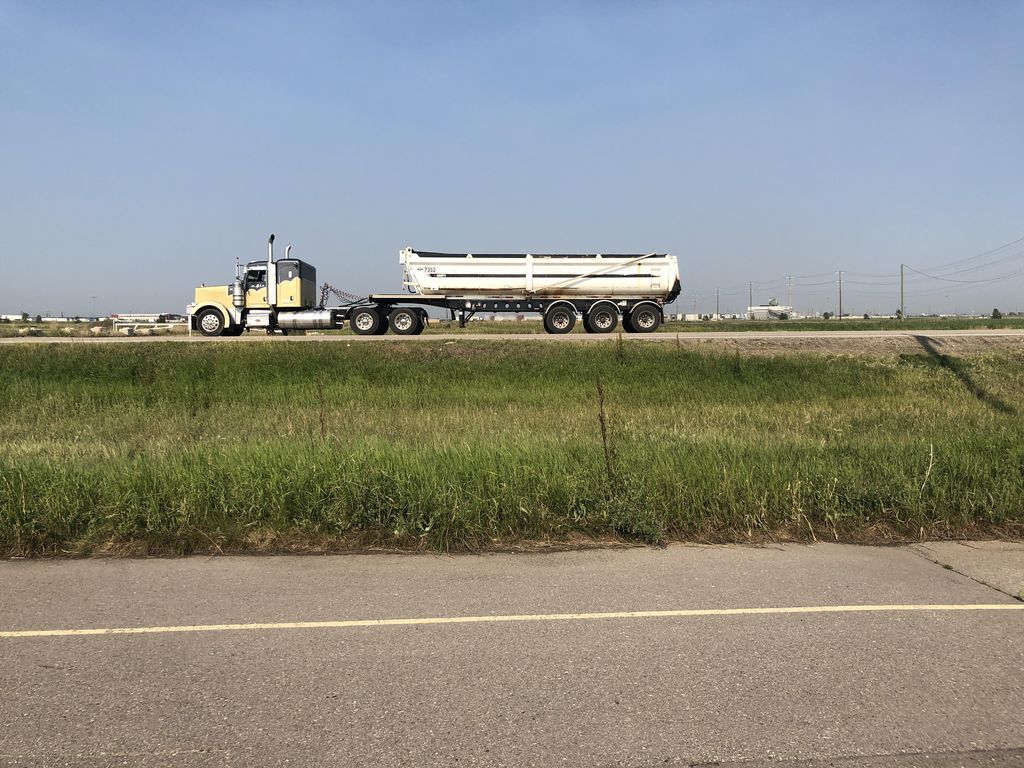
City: calgary